Interaction volume radius: 5 \u00c5
Interaction volume height: 45 \u00c5
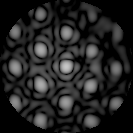
Disorder parameter: 0.2657